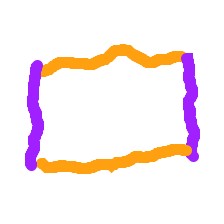
Shape: rectangle